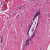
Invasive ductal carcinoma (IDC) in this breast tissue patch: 0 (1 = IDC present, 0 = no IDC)